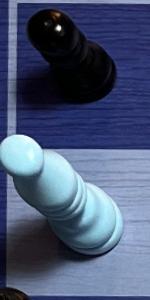
Label: Bishop_White